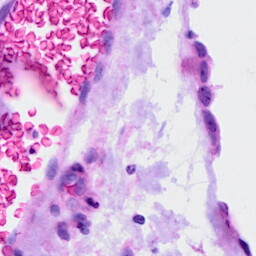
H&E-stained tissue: Ovarian